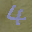
Label: 4